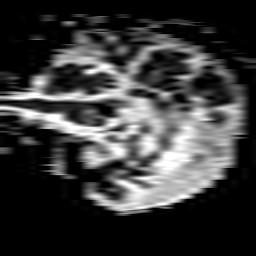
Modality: ADC
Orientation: sagittal
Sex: female
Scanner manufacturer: philips
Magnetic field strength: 3 T
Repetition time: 4.007 s
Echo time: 0.06134 s